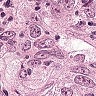
Metastatic tissue present: yes